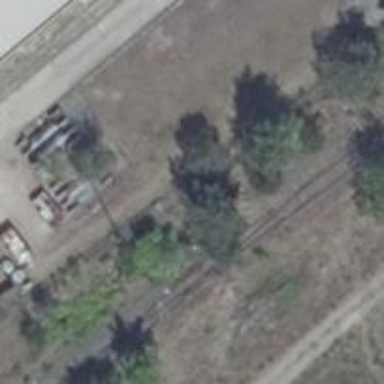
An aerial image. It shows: Unused railway yard.